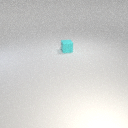
small cyan rubber cube